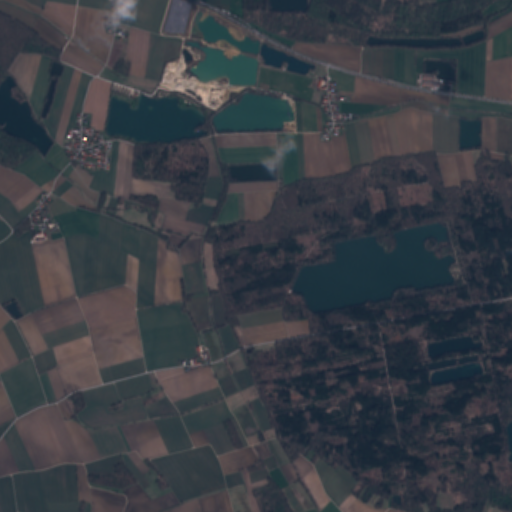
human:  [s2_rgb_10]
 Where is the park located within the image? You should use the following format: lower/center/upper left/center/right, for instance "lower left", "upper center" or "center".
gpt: The park is located in the upper center of the image.
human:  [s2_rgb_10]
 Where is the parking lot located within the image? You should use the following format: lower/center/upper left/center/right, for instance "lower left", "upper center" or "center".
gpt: The parking lot is located in the upper left of the image.
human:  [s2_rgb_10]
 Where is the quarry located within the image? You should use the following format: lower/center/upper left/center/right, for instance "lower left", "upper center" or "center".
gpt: The quarry is located in the upper left of the image.
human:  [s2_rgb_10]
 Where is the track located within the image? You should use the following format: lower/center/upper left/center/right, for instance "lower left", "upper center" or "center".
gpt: There is no track in the image.